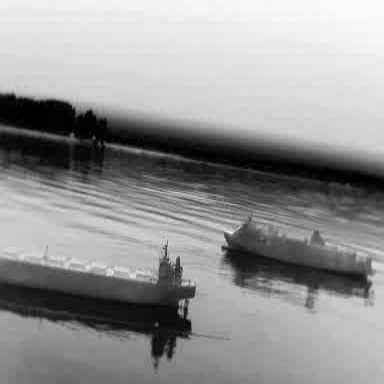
There is a liner in the infrared image.